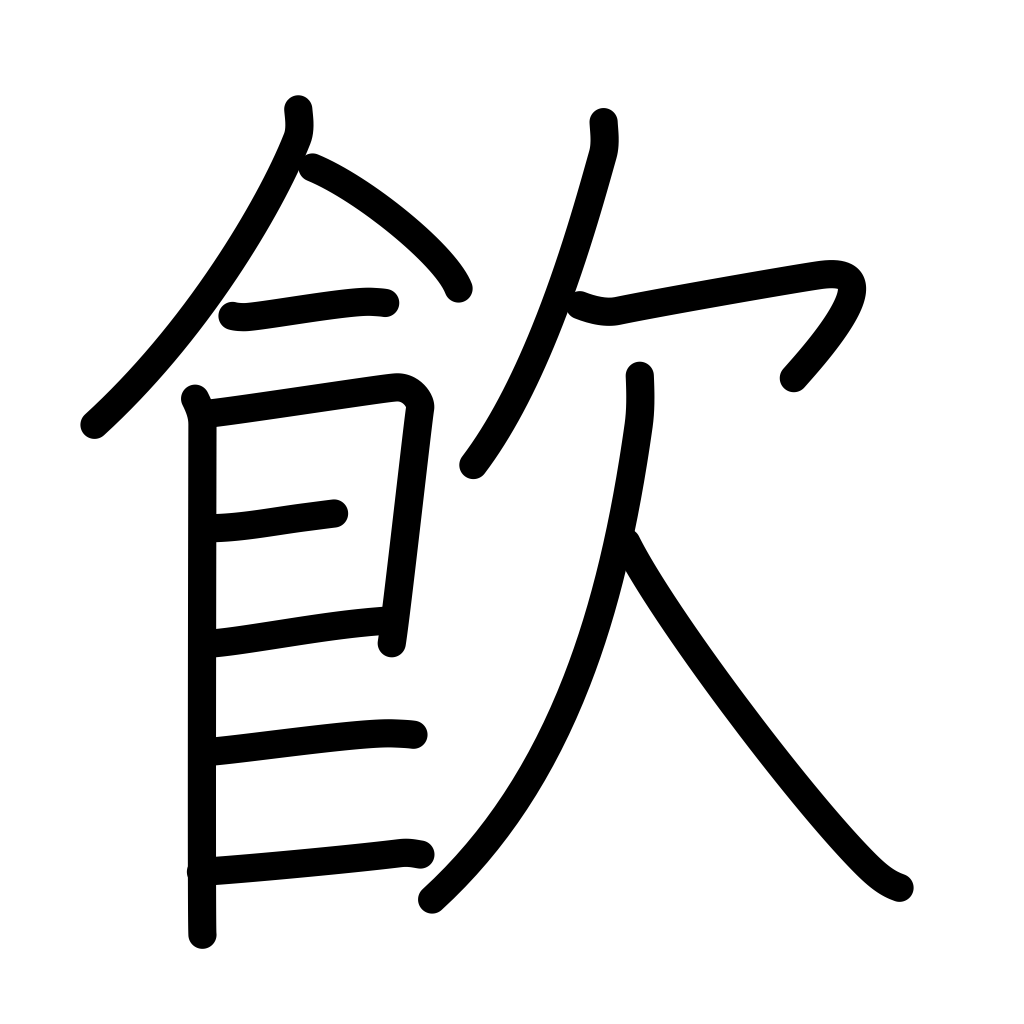
Meaning: drink